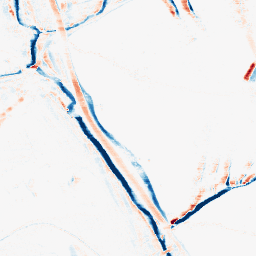
Category: morphological
Decomposition family: morphological_rect
Decomposition parameters: operation: average
width: 10
height: 3
Upsampling method: bicubic
Upsampling parameters: scale: 8
Upsampling scale: 8